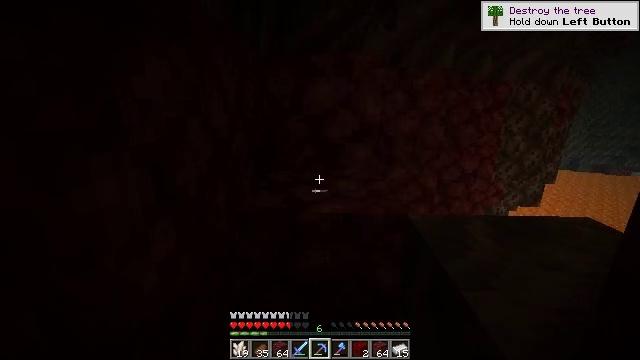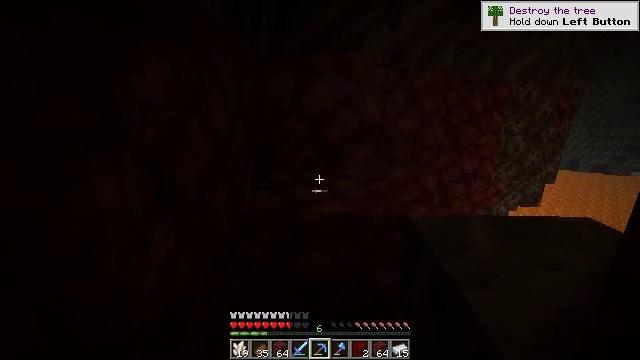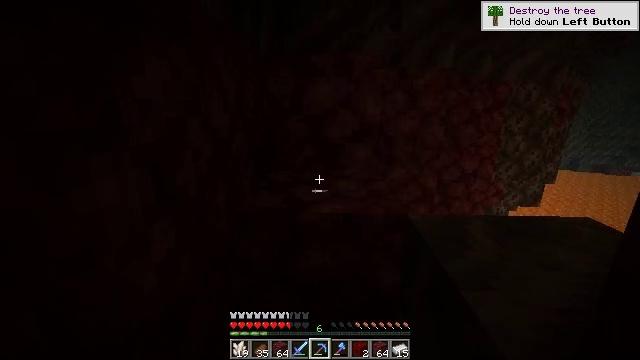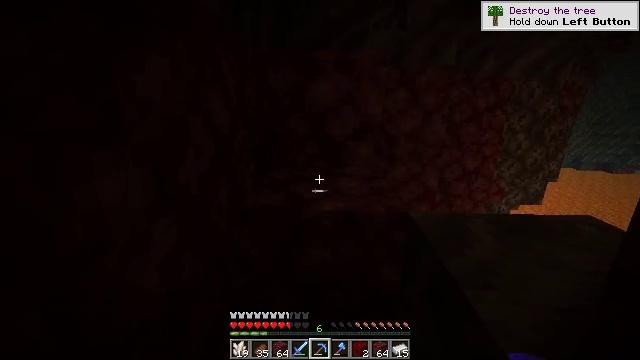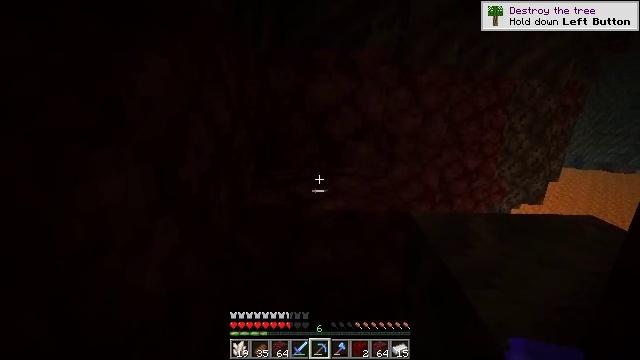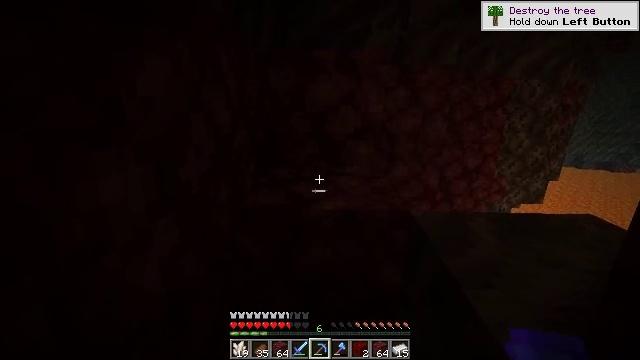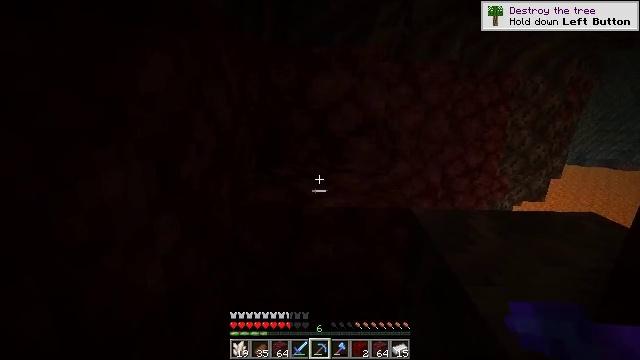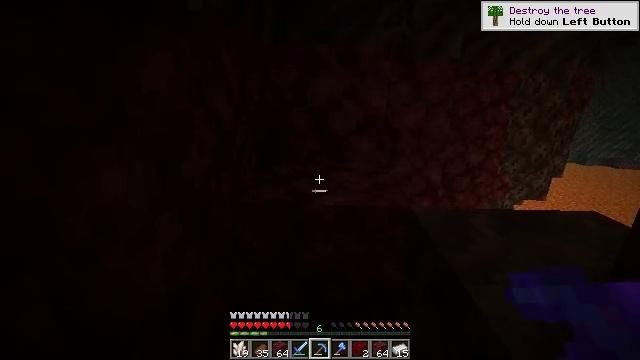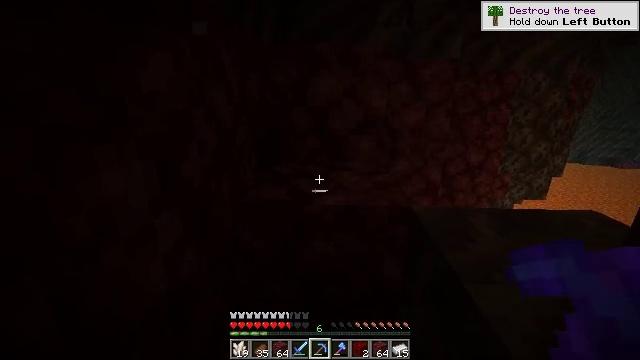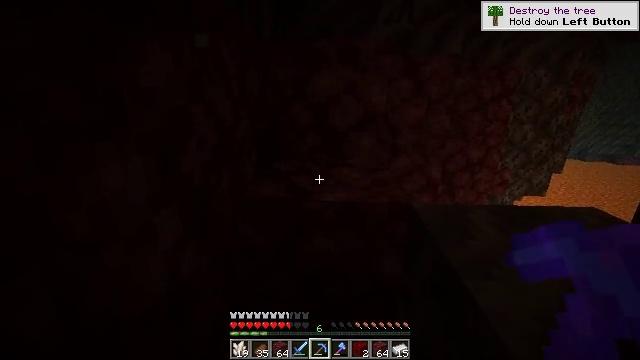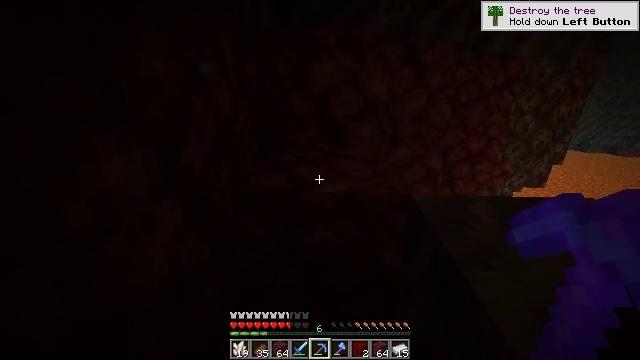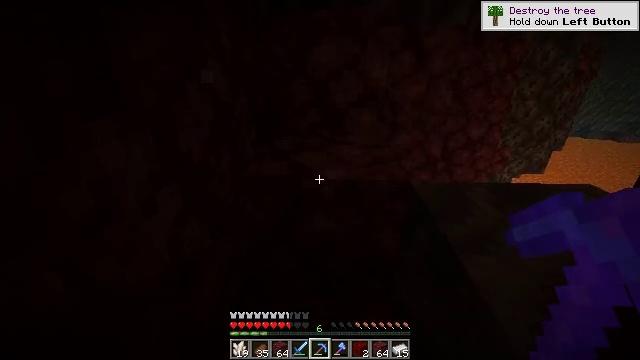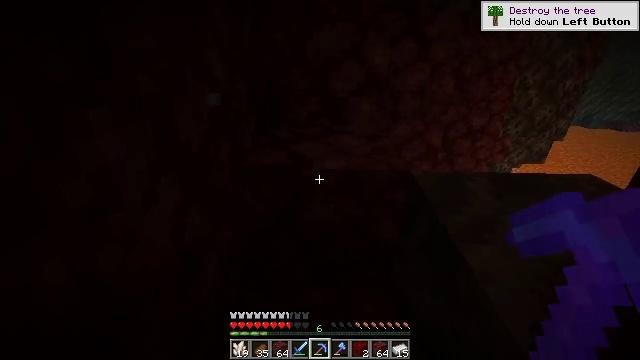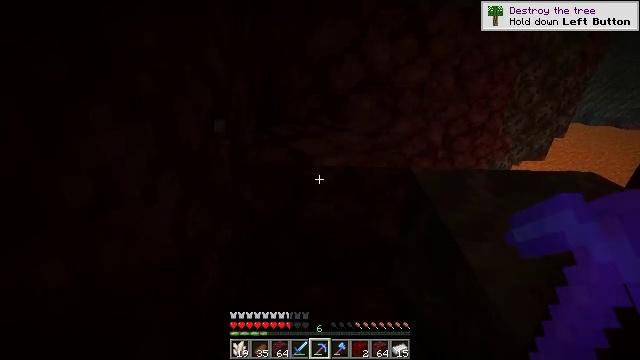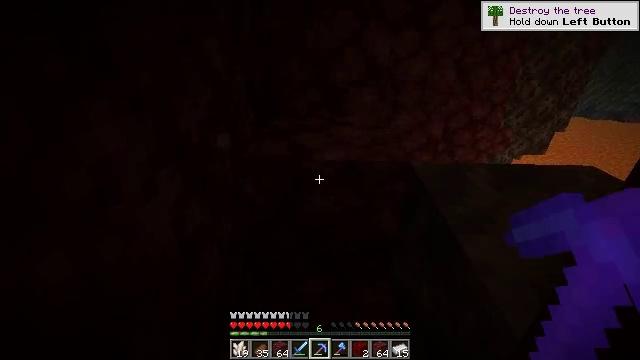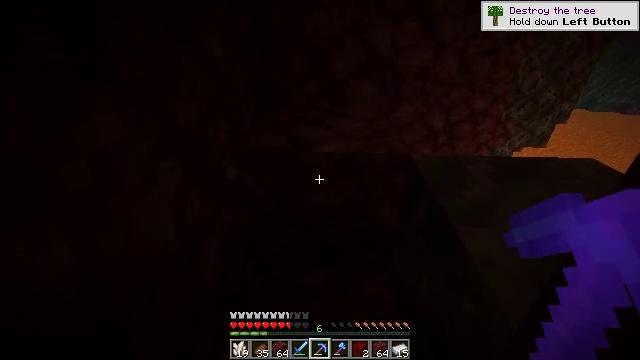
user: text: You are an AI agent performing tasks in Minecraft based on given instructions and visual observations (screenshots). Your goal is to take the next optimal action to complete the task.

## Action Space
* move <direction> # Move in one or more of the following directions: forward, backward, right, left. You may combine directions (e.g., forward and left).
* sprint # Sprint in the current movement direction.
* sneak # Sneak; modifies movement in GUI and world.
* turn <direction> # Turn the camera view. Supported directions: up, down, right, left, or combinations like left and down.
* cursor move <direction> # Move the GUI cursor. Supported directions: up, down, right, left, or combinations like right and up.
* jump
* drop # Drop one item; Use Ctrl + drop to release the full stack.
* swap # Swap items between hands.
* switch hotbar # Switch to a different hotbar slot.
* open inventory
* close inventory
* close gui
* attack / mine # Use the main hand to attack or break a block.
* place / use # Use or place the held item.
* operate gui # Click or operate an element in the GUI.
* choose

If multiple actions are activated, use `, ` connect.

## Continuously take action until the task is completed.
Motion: motion action
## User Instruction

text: Collect soul soil from the ground.
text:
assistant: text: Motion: no_op
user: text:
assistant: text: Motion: no_op
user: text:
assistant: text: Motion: no_op
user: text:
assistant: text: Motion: no_op
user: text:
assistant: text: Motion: no_op
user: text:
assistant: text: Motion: no_op
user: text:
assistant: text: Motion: no_op
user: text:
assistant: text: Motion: no_op
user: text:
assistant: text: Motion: no_op
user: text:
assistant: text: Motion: turn down
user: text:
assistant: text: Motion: turn down
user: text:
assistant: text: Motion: turn down
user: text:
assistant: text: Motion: no_op
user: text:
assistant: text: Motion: turn down
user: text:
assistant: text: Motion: turn down
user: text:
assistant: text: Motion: no_op
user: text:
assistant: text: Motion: no_op
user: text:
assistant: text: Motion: turn down
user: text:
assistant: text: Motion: turn down
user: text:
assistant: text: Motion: turn down
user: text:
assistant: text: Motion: turn down
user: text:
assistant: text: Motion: no_op
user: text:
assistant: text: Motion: no_op
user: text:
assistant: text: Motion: turn down
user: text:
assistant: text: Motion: turn down
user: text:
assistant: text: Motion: turn down
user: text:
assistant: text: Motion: no_op
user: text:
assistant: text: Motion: no_op
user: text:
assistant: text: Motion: no_op
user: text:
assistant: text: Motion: no_op